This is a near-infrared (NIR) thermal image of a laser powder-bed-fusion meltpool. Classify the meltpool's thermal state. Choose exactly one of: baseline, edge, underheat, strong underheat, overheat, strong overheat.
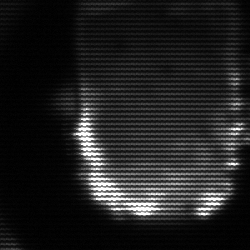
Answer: baseline